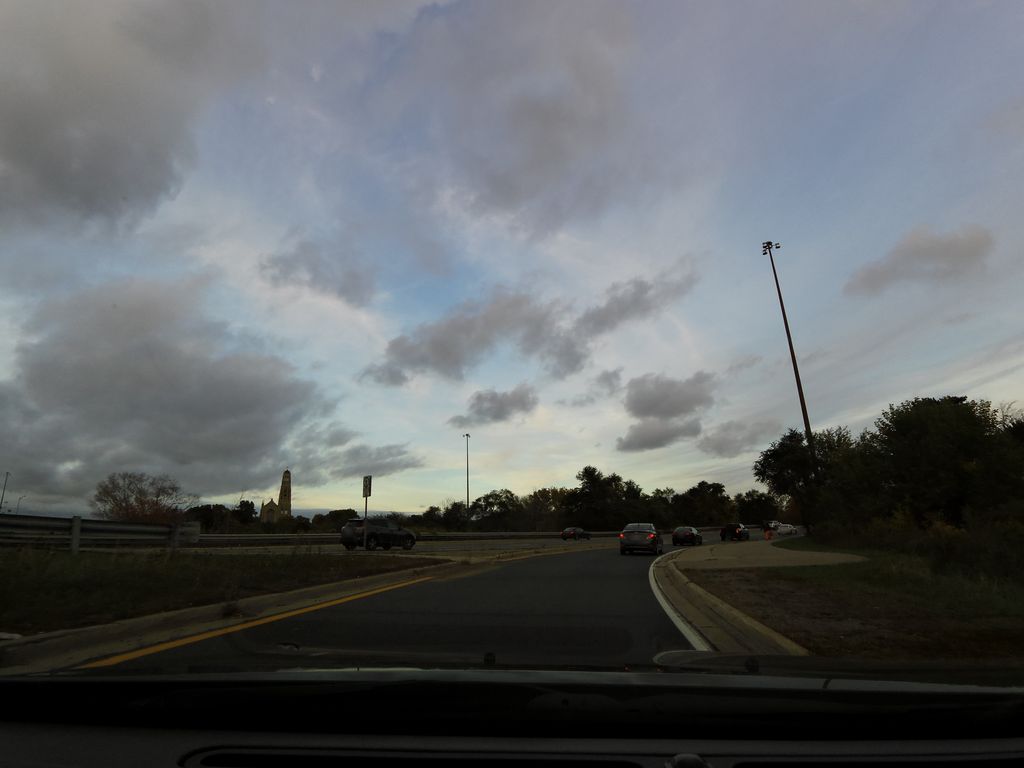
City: hamilton